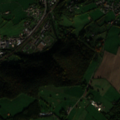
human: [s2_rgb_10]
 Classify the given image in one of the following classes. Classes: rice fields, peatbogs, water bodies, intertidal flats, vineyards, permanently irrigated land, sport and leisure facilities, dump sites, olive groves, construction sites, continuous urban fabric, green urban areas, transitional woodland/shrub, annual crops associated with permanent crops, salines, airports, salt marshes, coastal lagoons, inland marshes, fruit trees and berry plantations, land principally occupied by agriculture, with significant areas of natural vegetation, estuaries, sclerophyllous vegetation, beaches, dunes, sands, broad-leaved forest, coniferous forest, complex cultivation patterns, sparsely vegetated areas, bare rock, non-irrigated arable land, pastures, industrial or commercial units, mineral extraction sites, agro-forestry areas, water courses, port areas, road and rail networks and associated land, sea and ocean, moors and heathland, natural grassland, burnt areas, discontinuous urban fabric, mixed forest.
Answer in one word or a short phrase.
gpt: discontinuous urban fabric, pastures, complex cultivation patterns, land principally occupied by agriculture, with significant areas of natural vegetation, broad-leaved forest, mixed forest